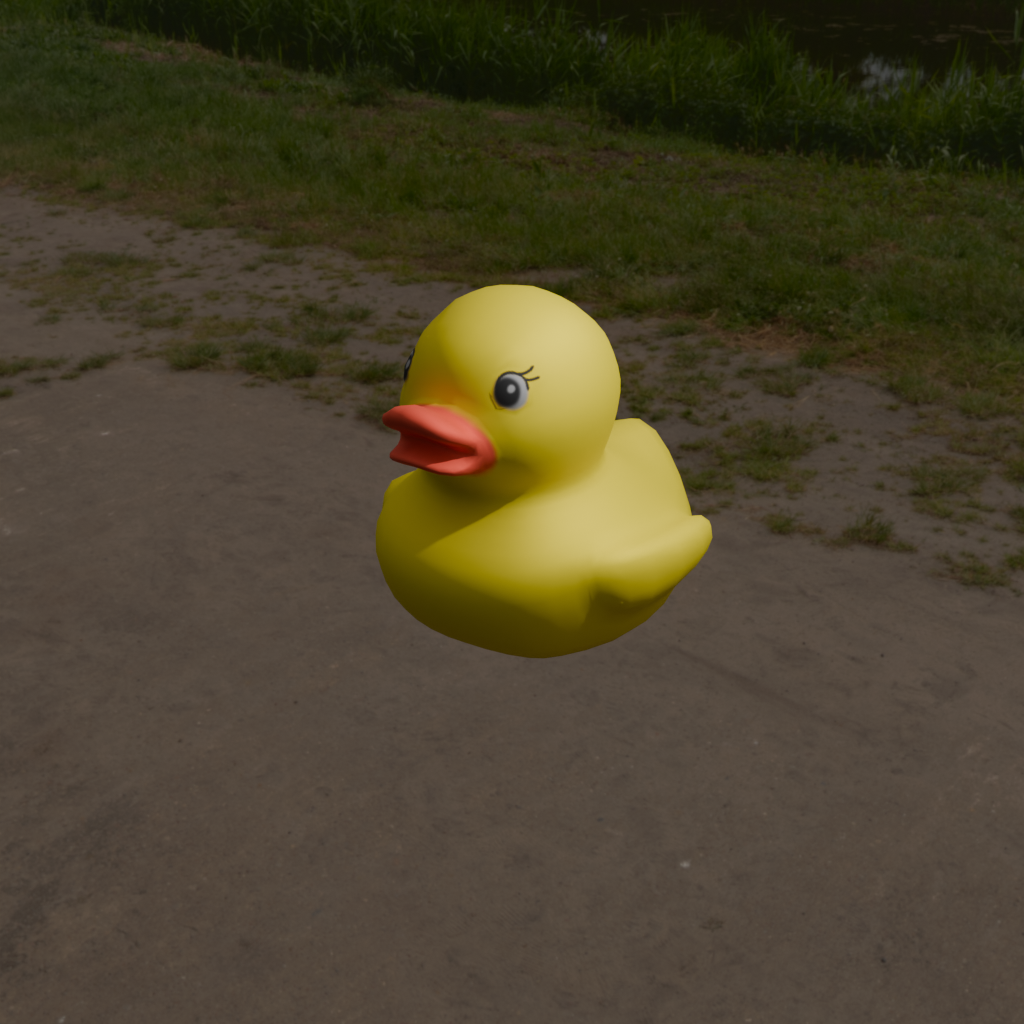
an image of a yellow rubber duck seen from <front_left> in a lakeside with a cloudy sky surrounded by greenery and dirt paths.